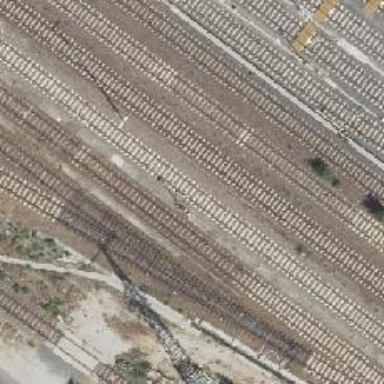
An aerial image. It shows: Railway signal.